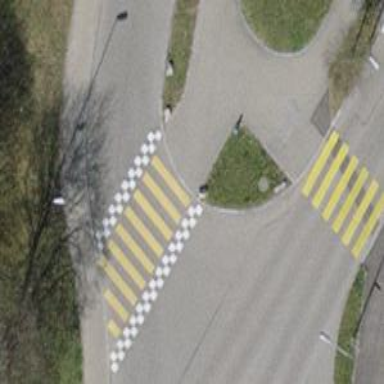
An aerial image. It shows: Unmarked crossing with traffic calming table on the road.